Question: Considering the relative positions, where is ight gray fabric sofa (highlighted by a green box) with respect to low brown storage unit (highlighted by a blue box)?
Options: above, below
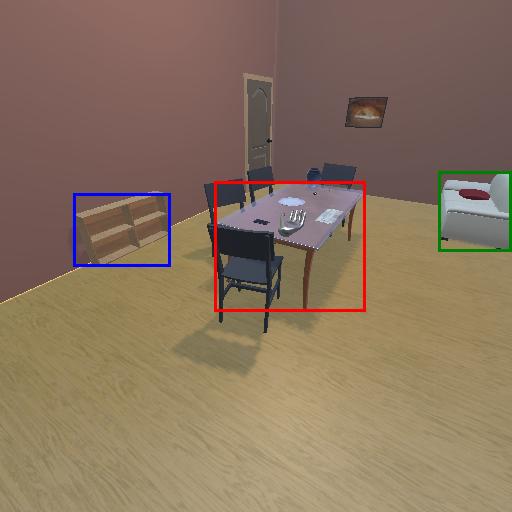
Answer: above